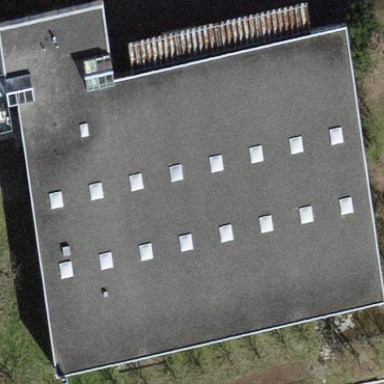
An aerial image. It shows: Flat-roofed building.